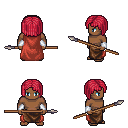
a pixel art fantasy rpg character, male body template, human, dark skin, maroon cape, robe skirt, ruby red pageboy hairstyle, white cloth bracers, spear, four views (front, back, left, right), 2x2 character sprite sheet, small pixel art, hard edges, no anti-aliasing